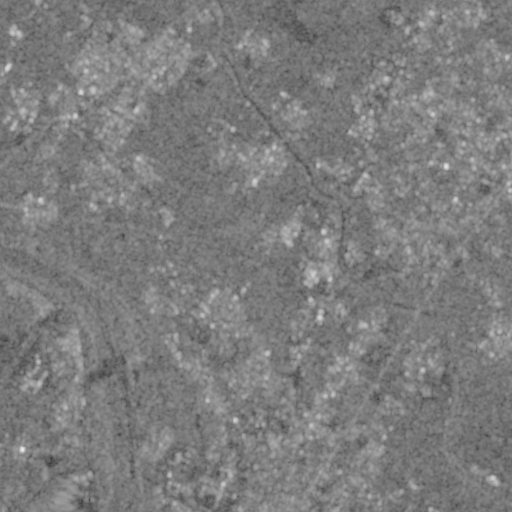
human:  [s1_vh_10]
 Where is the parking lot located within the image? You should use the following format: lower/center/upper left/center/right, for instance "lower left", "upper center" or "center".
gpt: The parking lot is located in the upper right of the image.
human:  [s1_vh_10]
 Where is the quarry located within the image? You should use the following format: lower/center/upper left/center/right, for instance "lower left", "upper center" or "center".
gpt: There is no quarry in the image.

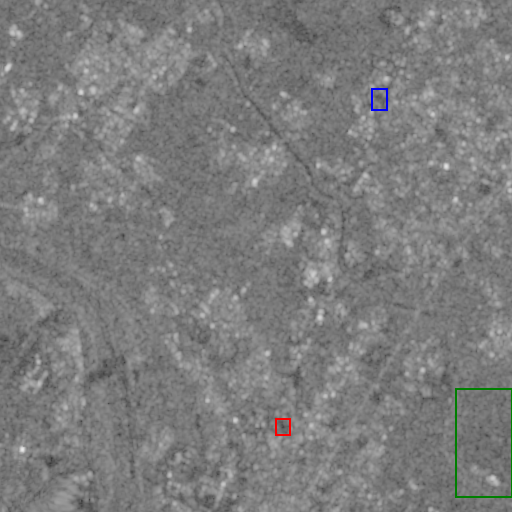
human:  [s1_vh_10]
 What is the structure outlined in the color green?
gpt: The structure outlined in green is a crop field.
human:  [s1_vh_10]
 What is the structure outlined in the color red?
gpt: The structure outlined in red is a park.
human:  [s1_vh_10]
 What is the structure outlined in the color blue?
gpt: The structure outlined in blue is a parking lot.
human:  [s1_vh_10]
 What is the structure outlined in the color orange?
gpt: There is no orange outline.